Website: lowes
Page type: payment
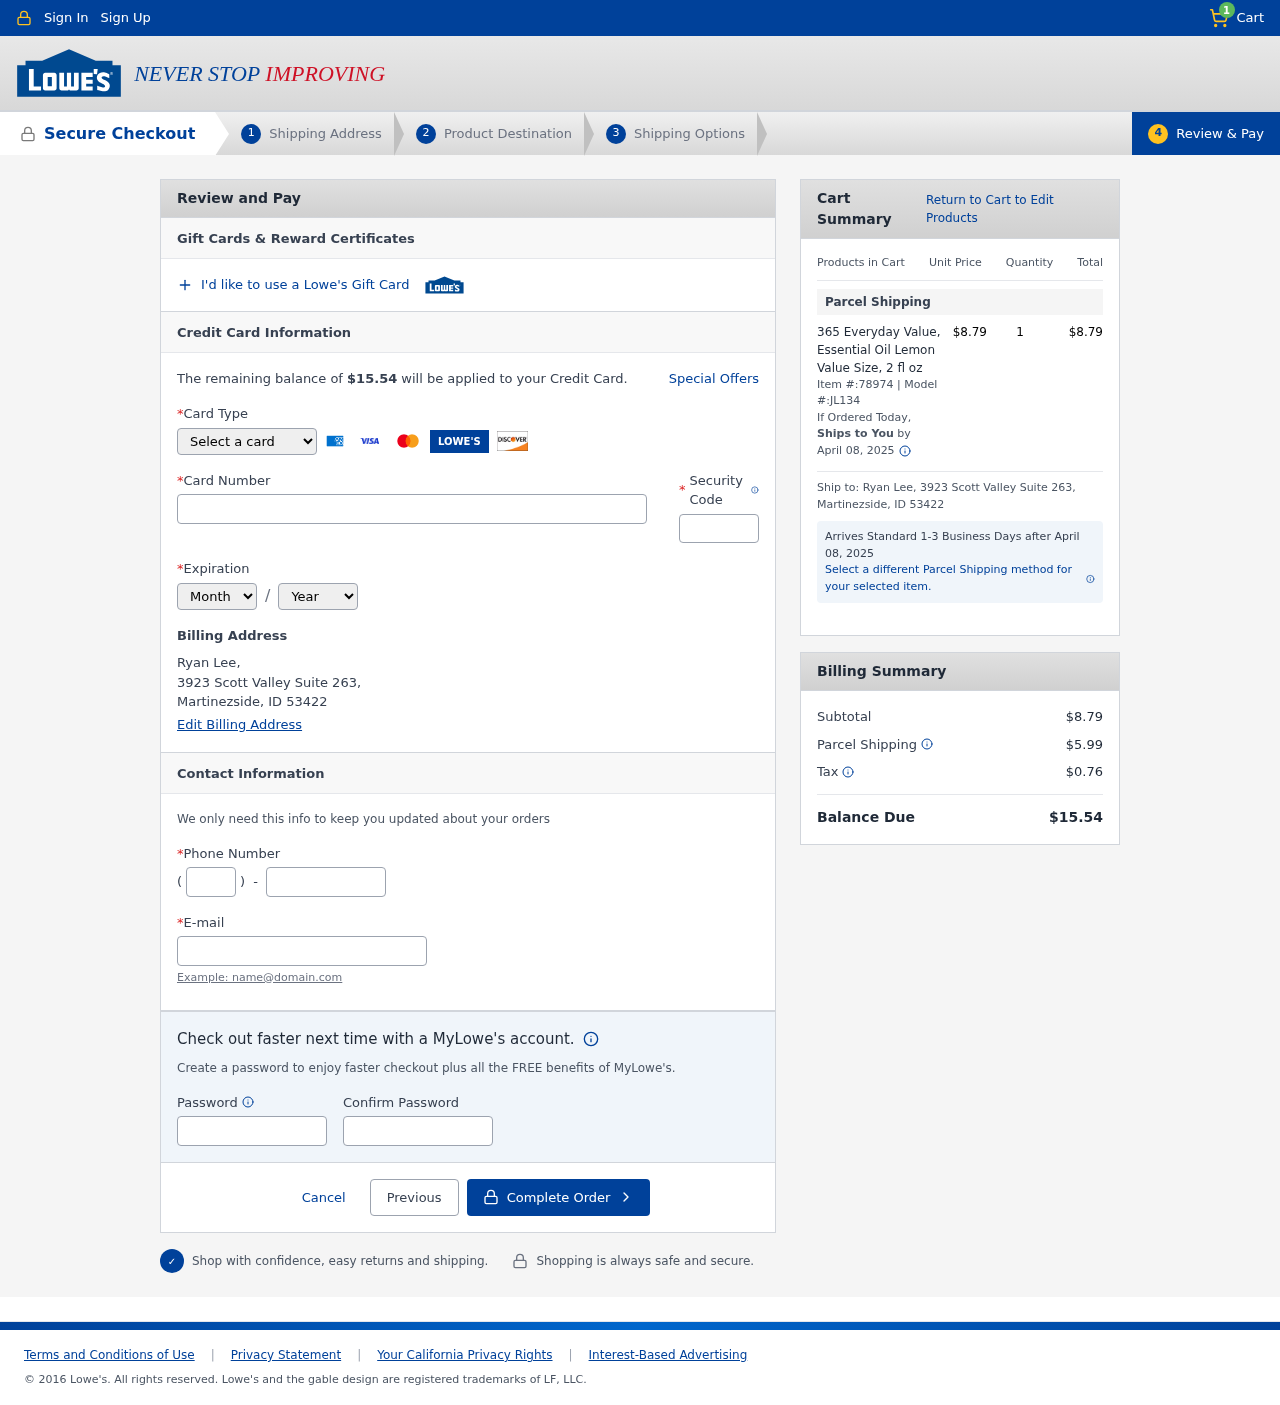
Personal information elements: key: PII_CARD_CVV
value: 628
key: PII_CARD_EXPIRY_MONTH
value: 01
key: PII_CARD_EXPIRY_YEAR
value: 29
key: PII_CARD_NUMBER
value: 2260 3255 3922 1616
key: PII_CARD_TYPE
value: Mastercard
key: PII_CITY_STATE_ZIP
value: Martinezside, ID 53422
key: PII_EMAIL
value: ryanlee@yahoo.com
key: PII_FULLNAME
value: Ryan Lee,
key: PII_PHONE
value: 2767904371
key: PII_PHONE_AREA
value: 276
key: PII_STREET
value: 3923 Scott Valley Suite 263
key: PII_STREET
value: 3923 Scott Valley Suite 263,
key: PII_FULLNAME2
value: Ryan Lee
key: PII_CITY
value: Martinezside
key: PII_STATE_ABBR
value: ID
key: PII_POSTCODE
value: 53422
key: PII_POSTCODE_FULL
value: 53422
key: PII_CITY_STATE
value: Martinezside, ID
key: PII_POSTCODE_NUMERIC
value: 53422
Product elements: key: PRODUCT1_NAME
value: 365 Everyday Value, Essential Oil Lemon Value Size, 2 fl oz
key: PRODUCT1_PRICE
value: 8.79
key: PRODUCT1_QUANTITY
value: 1
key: PRODUCT1_ITEM
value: Item #:78974
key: PRODUCT1_MODEL
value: Model #:JL134
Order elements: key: ORDER_NUM_ITEMS
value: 1
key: ORDER_TOTAL
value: $15.54
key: ORDER_SHIPPING_DATE
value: April 08, 2025
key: ORDER_SUBTOTAL
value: $8.79
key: ORDER_SHIPPING_DATE2
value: April 08, 2025
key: ORDER_SHIPPING_COST
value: $5.99
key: ORDER_TAX
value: $0.76